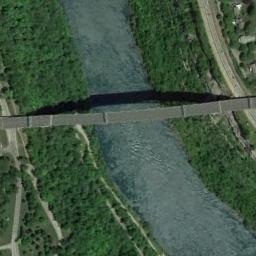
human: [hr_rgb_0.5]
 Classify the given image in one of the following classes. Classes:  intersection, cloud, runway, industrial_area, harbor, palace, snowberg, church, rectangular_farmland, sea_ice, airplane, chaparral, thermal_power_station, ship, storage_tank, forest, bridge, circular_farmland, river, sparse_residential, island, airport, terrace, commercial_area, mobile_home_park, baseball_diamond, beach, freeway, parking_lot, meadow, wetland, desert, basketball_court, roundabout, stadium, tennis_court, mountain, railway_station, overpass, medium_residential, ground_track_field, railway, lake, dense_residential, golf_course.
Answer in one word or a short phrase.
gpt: bridge